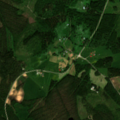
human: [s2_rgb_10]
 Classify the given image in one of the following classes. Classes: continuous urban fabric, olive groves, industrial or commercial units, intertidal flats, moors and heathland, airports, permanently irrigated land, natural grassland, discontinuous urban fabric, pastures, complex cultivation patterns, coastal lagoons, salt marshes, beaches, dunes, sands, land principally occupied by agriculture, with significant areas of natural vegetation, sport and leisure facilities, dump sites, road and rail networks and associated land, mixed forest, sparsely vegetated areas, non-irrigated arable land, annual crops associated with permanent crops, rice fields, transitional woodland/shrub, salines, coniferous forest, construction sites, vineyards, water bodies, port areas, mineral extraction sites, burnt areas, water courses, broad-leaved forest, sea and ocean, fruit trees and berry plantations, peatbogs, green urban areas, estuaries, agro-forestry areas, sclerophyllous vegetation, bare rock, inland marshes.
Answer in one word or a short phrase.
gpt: land principally occupied by agriculture, with significant areas of natural vegetation, broad-leaved forest, coniferous forest, mixed forest